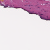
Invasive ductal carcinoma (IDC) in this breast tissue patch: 0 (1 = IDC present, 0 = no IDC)